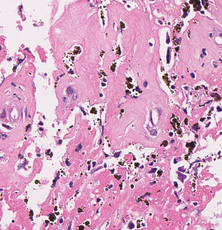
Tumor epithelial tissue: no
Tumor-associated stroma tissue: yes
Normal tissue: no